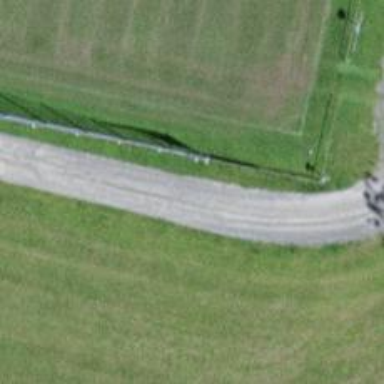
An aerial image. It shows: Service road with fine gravel surface.